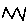
Label: zigzag